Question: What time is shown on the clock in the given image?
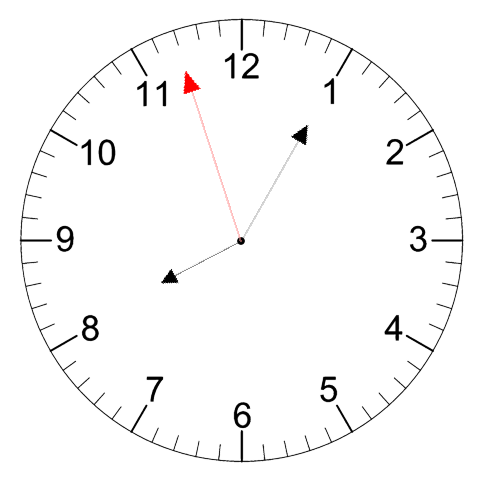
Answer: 08:04:57